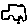
Label: car